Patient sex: M
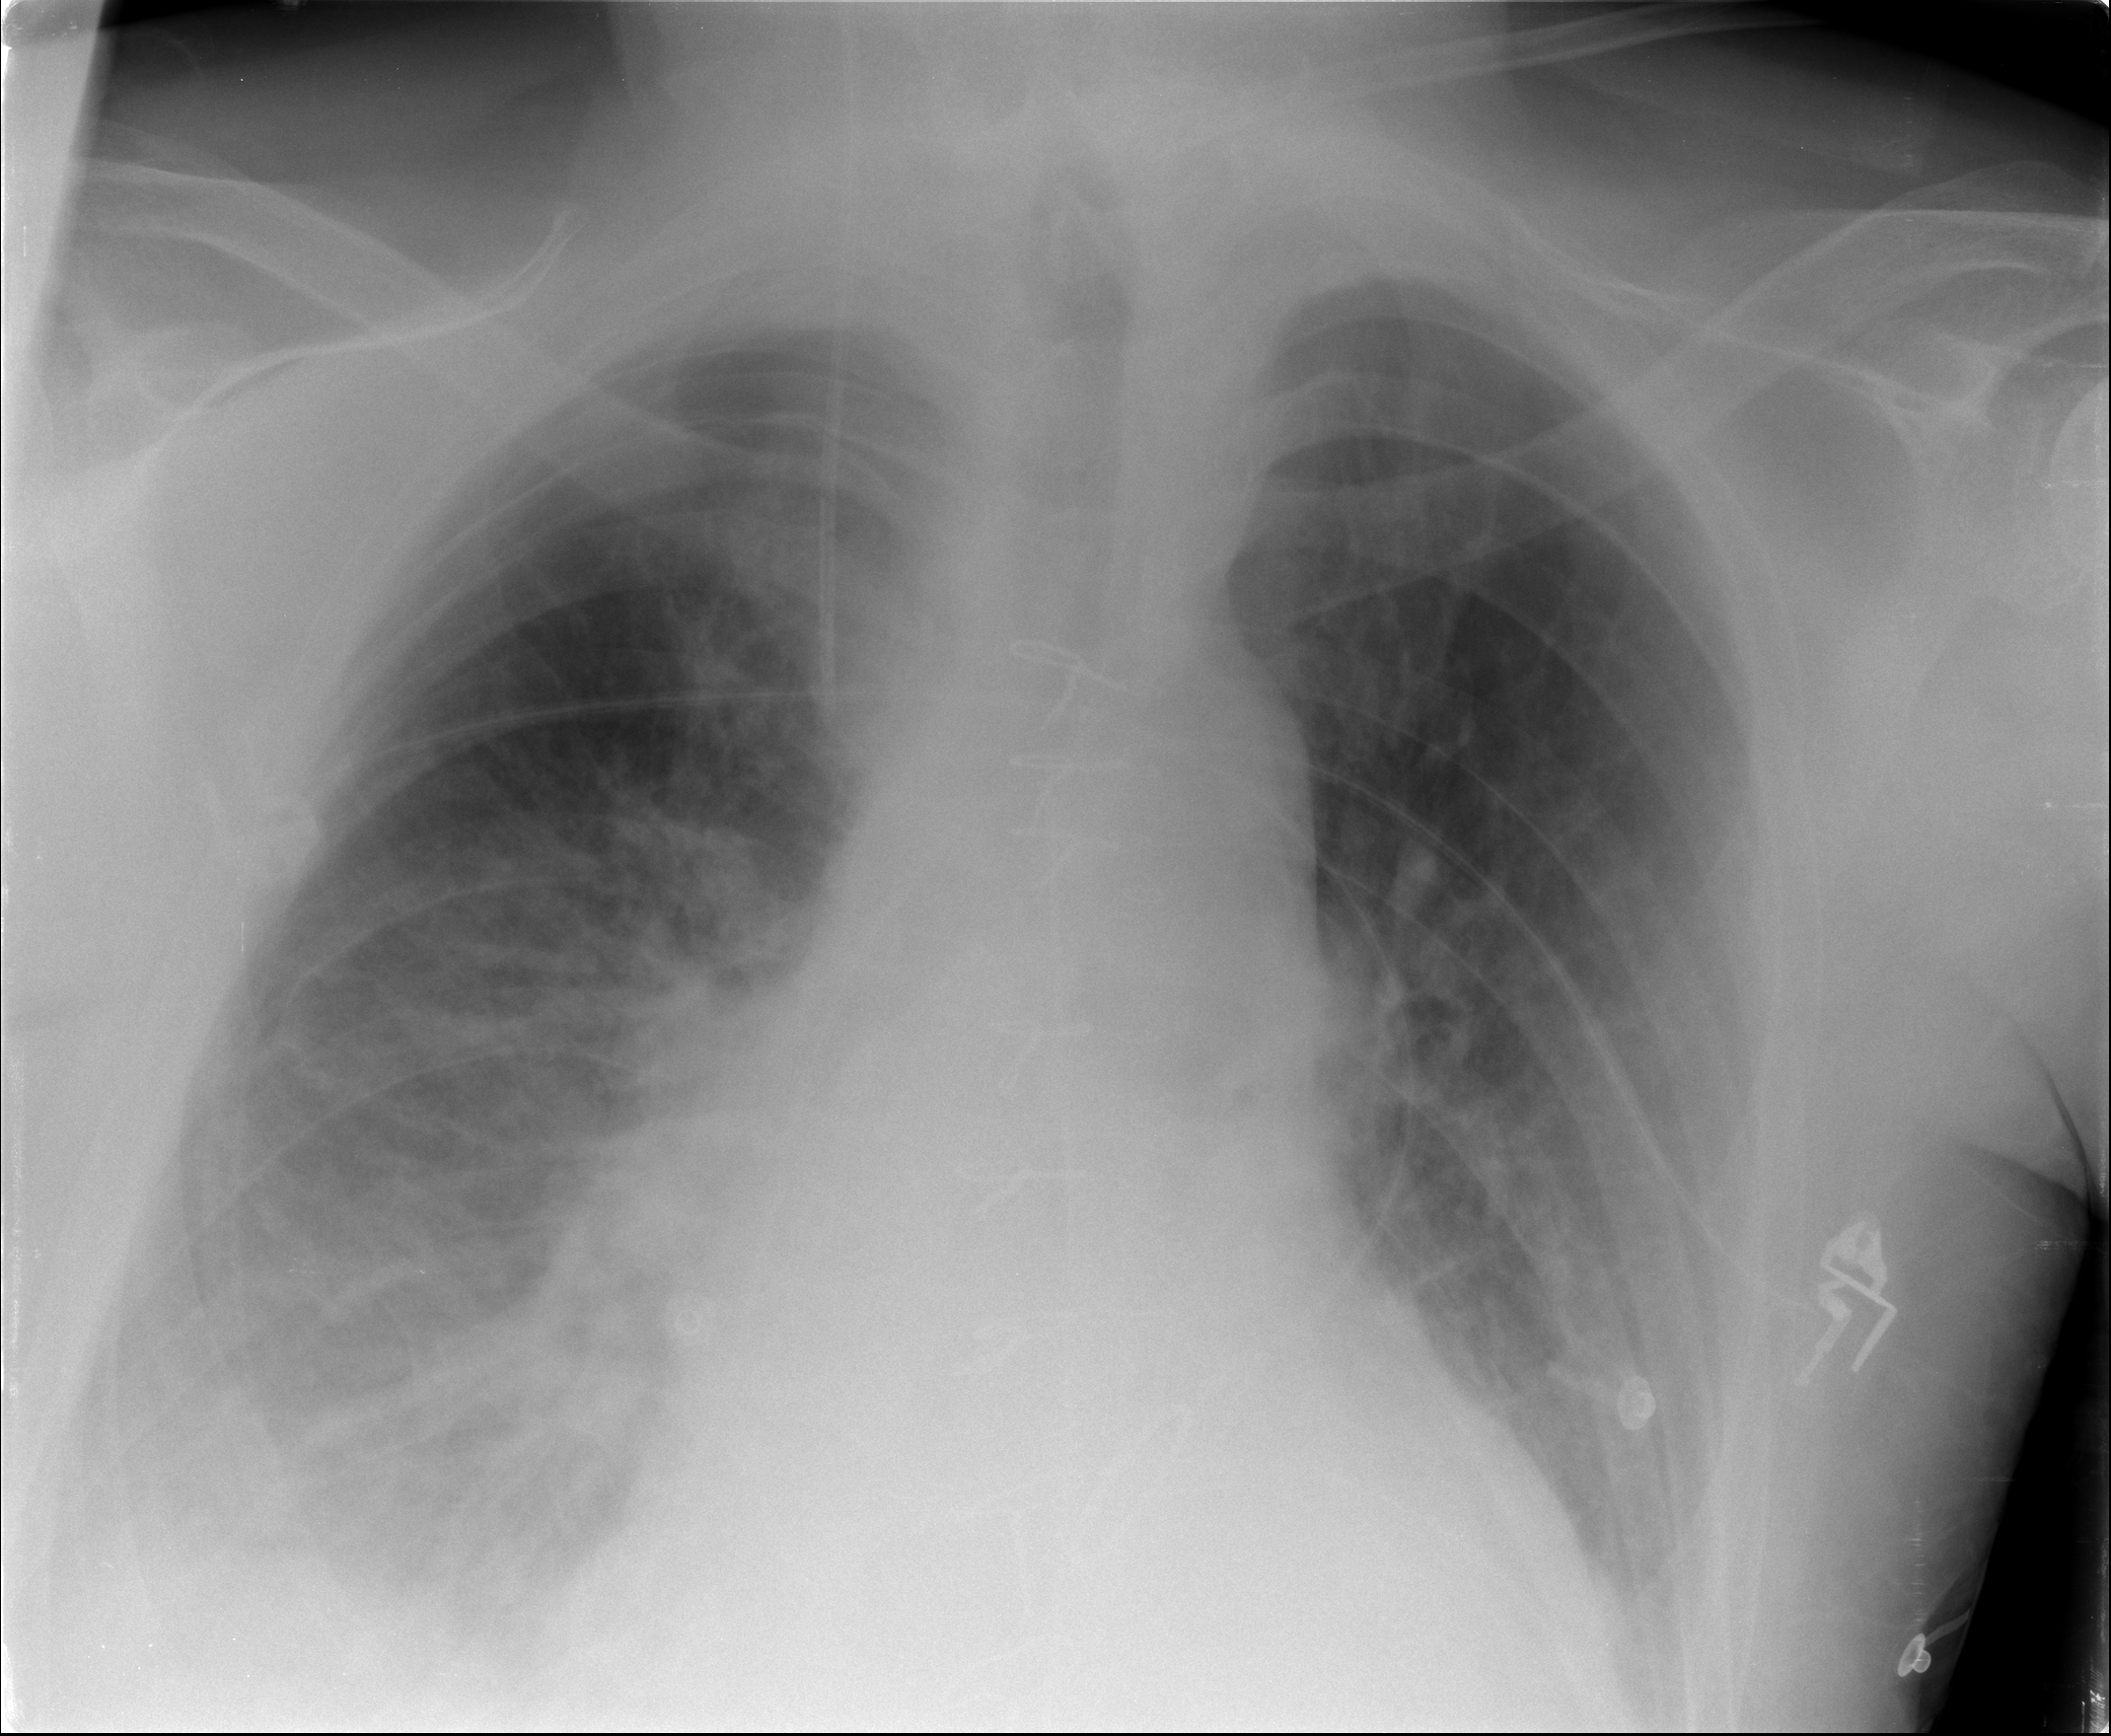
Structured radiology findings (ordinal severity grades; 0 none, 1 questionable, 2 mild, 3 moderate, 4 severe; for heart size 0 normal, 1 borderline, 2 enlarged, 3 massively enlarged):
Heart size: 0
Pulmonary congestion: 0
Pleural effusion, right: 2
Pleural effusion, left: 2
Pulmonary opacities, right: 0
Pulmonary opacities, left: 0
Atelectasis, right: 2
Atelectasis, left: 2